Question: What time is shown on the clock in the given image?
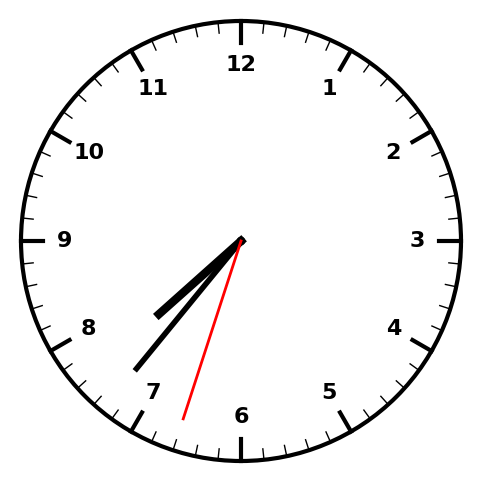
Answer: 07:36:33